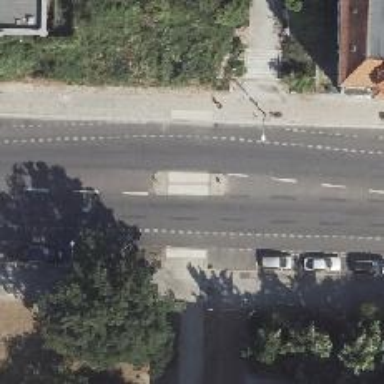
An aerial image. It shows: Unmarked crossing with pedestrian island. The crossing has kerb extension on the right side.